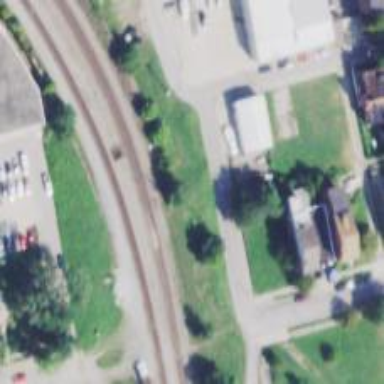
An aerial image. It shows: Disused railway spur.